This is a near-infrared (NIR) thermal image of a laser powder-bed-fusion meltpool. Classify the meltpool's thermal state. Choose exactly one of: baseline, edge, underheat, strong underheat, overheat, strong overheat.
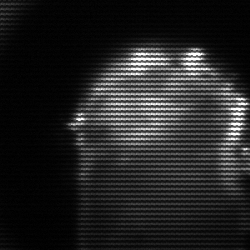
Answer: baseline